Question: If I have an UIImageView with the mode set to center for example how can I change it to something else such as aspect fit with code?

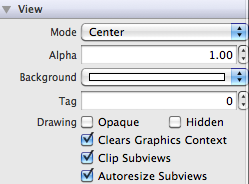
Answer: '''
imageView.contentMode = UIViewContentModeScaleAspectFit;
'''